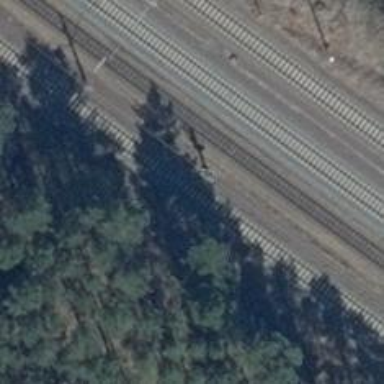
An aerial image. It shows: Rail siding with electrified contact lines.